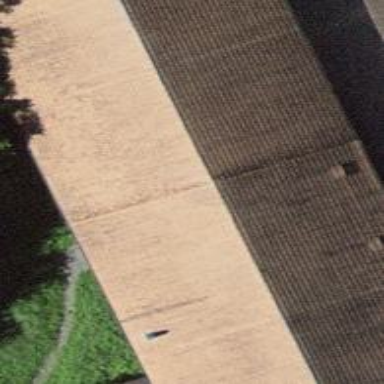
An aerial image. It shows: Warehouse building.